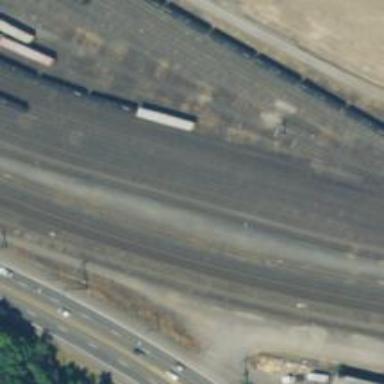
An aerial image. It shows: Railway yard used for servicing trains.